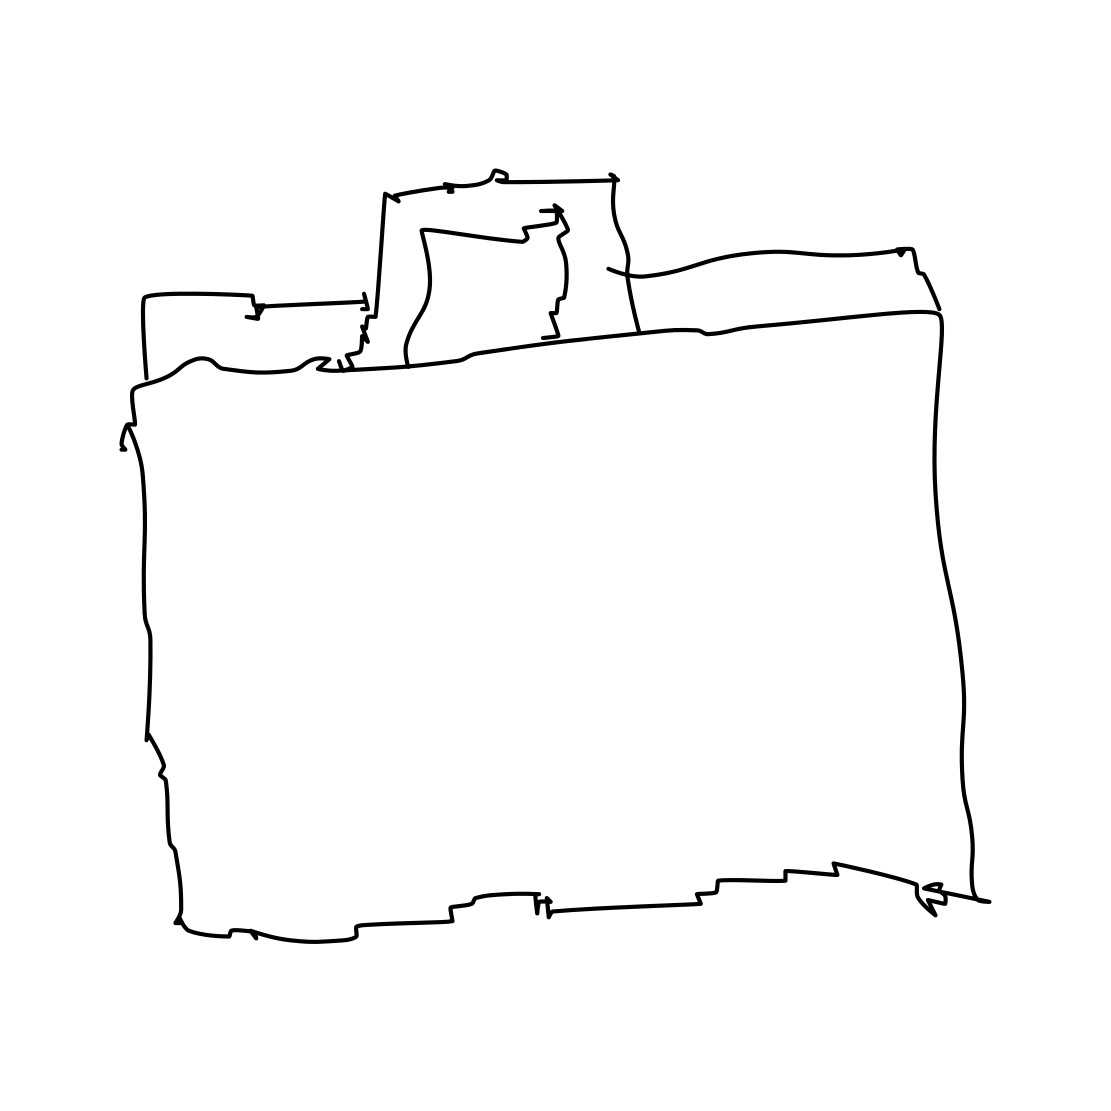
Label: suitcase